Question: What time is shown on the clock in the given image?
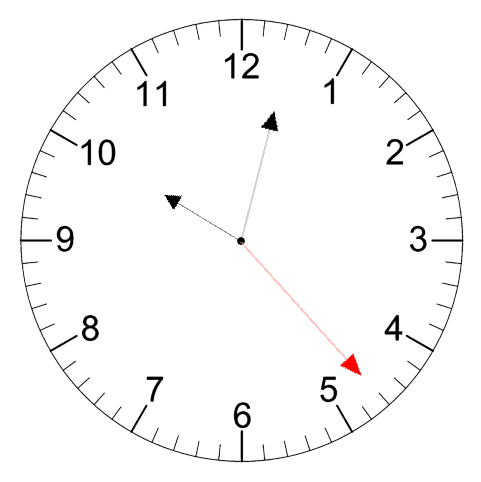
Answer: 10:02:23